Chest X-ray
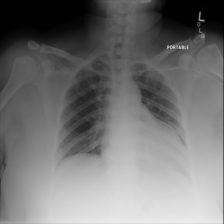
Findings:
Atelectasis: negative
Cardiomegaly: negative
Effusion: negative
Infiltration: negative
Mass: negative
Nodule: negative
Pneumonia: negative
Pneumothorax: negative
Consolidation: negative
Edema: negative
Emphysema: negative
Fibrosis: negative
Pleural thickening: negative
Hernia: negative